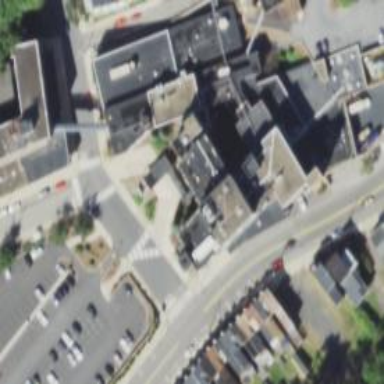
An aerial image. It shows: Healthcare facility identified as hospital.